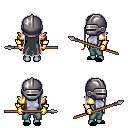
a pixel art fantasy rpg character, female body template, dark elf, purple skin, gold arm armor, teal pants, gray extra-long hairstyle, metal helm, gold gloves, black slippers, spear, four views (front, back, left, right), 2x2 character sprite sheet, small pixel art, hard edges, no anti-aliasing